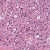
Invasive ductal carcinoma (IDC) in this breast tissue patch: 1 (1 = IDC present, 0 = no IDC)